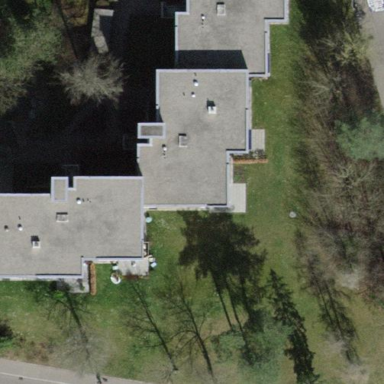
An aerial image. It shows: Building with flat roof.